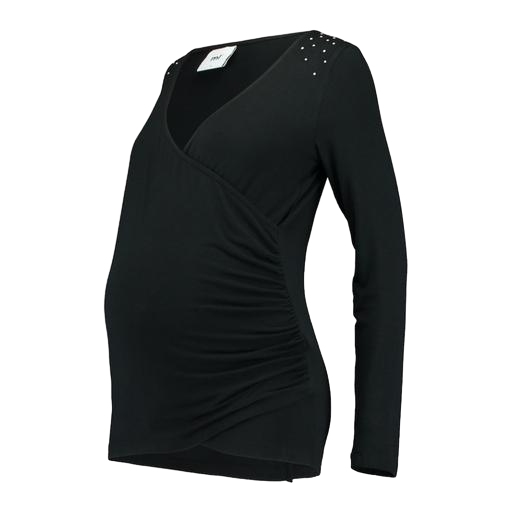
black long-sleeved wrap top, black long-sleeve wrap top, black nursing top, white background